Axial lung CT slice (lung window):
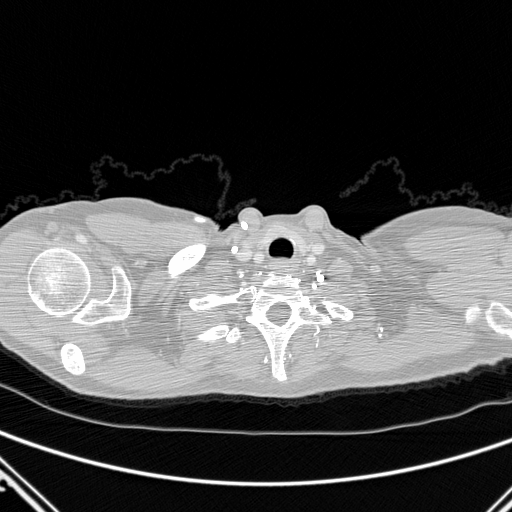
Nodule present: no